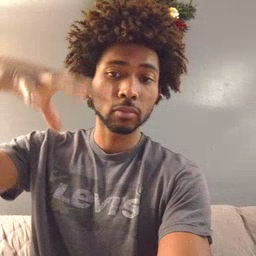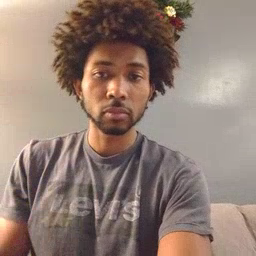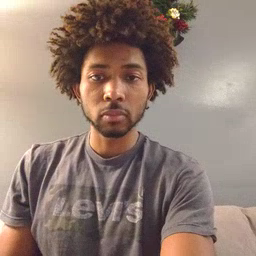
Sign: lamp